Question: While running a .exe in LabView 2021, I need to access an Excel file on the computer. The .exe opens the file in Excel to read from it. But, as soon as it tries to, the .exe crashes and throws the above error. It gives a possible cause, and it blames this vi.
This code has worked in the past and I have not edited it since.
What could be causing this exception, specifically one at EIP=0x00000000? How can I diagnose the problem? How could I tell if it is a problem in the program code or a permissions conflict on the hosting computer?
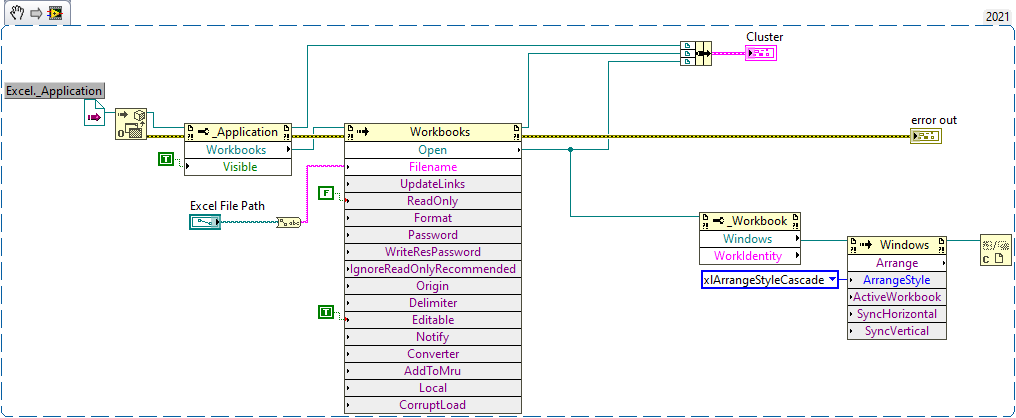
Answer: First, try using the .NET API instead of the ActiveX. It should be more stable.
Second, you have to wire all the inputs of the invoke node with a Type: Missing node.<URL>